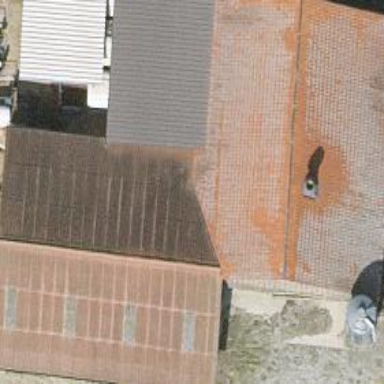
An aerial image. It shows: Farm building.